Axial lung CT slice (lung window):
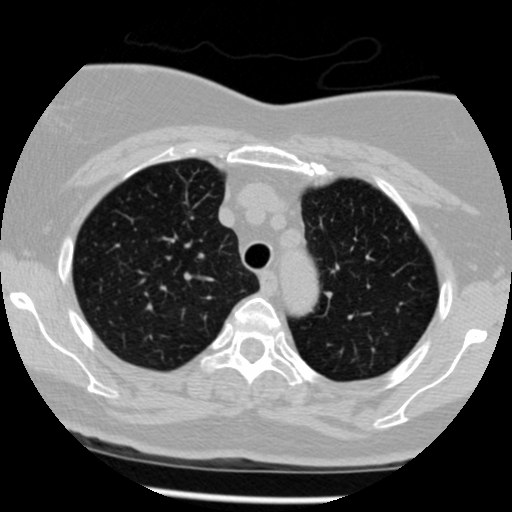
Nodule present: no